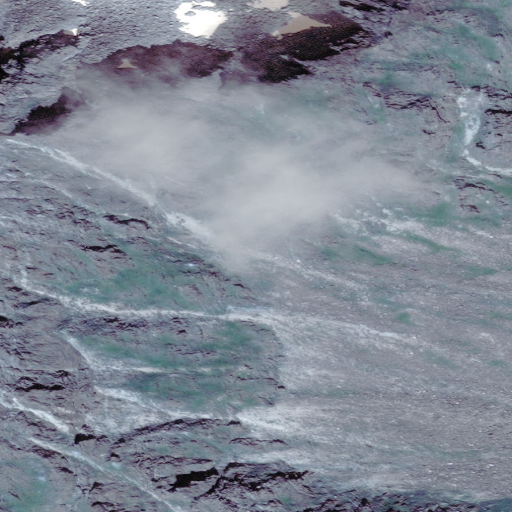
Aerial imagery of mountain in Alaska named Grayback Mountain containing only unknown